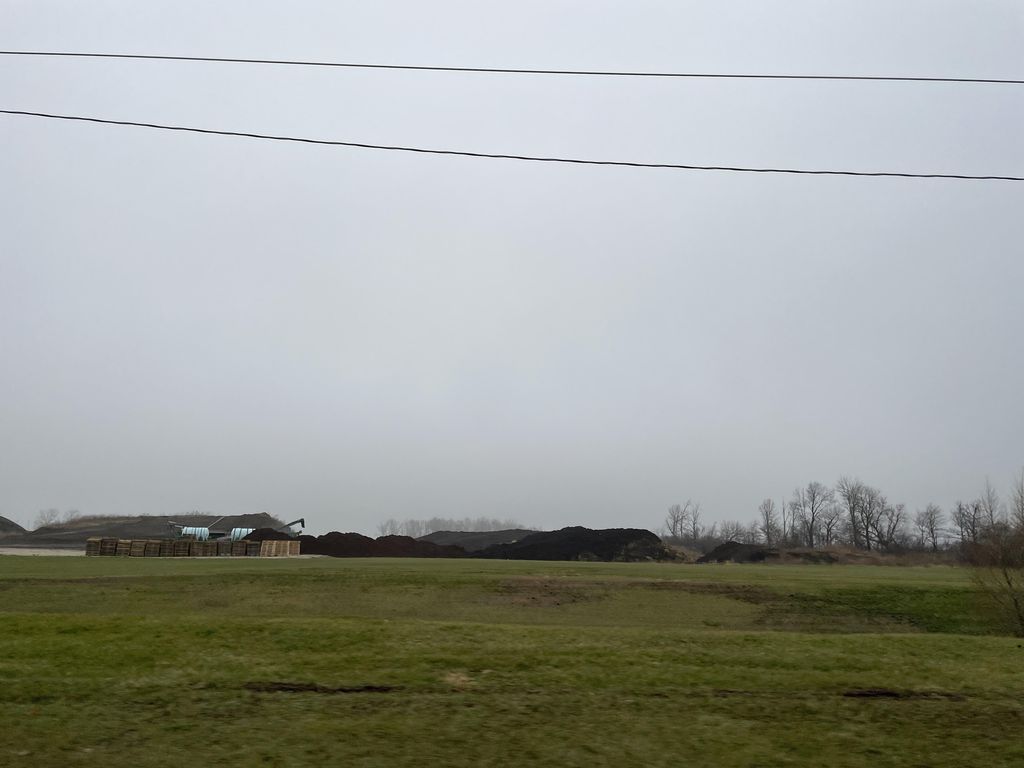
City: kitchener-waterloo